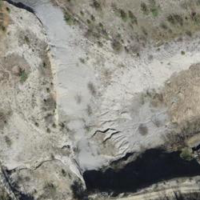
EUNIS habitat code: 56
Species observed at this site:
Oecanthus pellucens